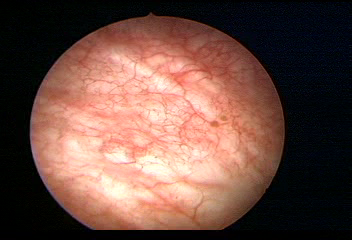
Modality: WLC
Class: Normal mucosa
Bladder cancer association: No